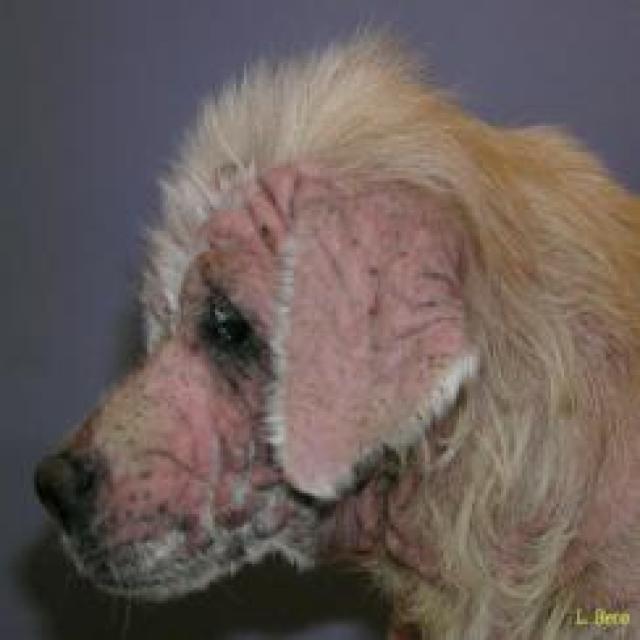
Canine hypersensitivity reaction — allergic skin response with urticaria, erythema, pruritus, and angioedema. May be food, environmental, or flea allergy related.